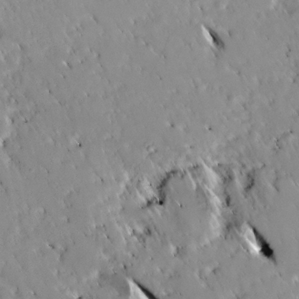
Label: non_frost